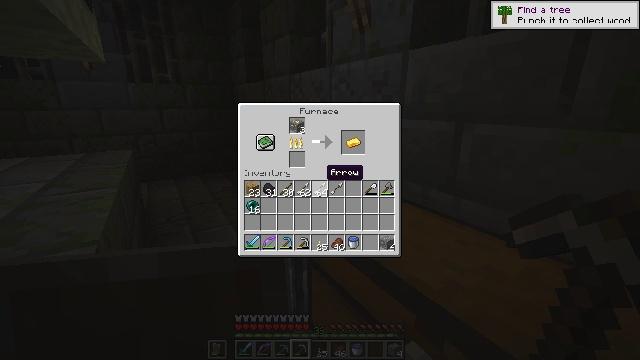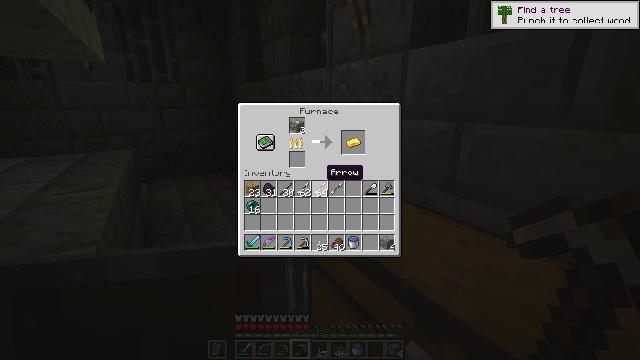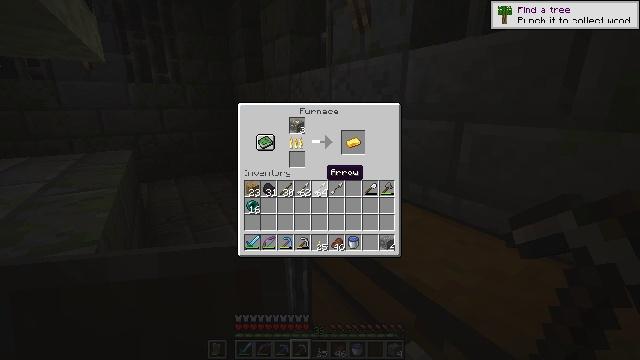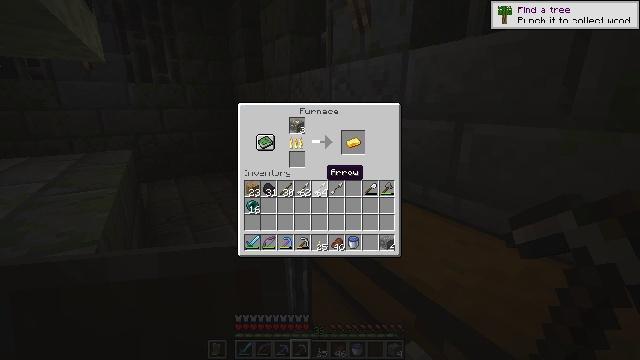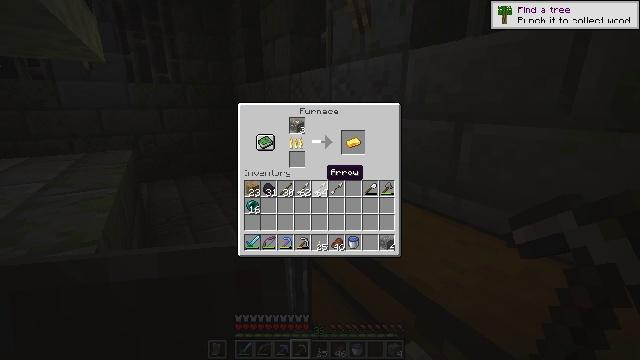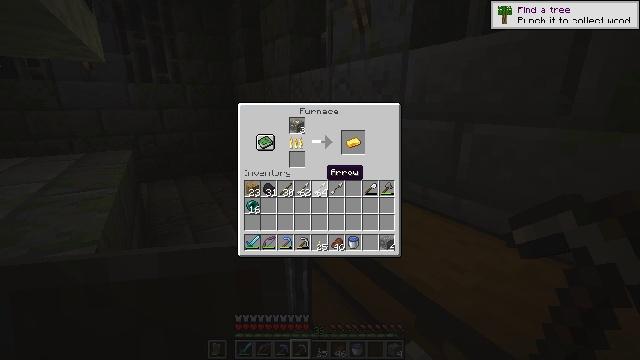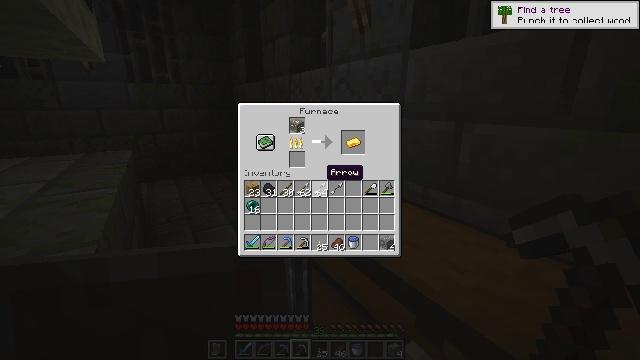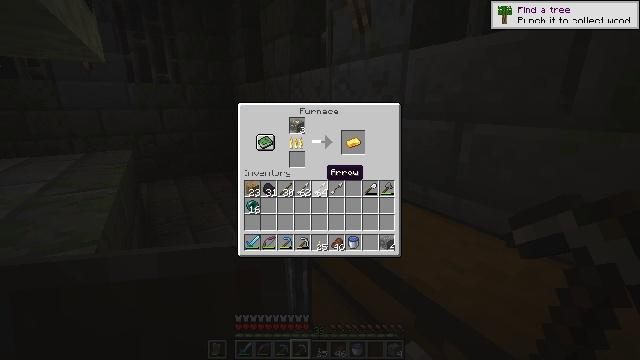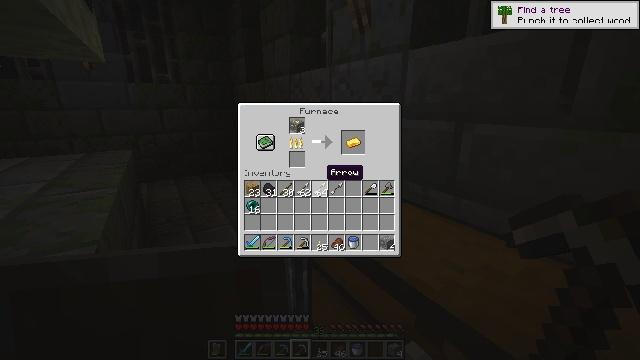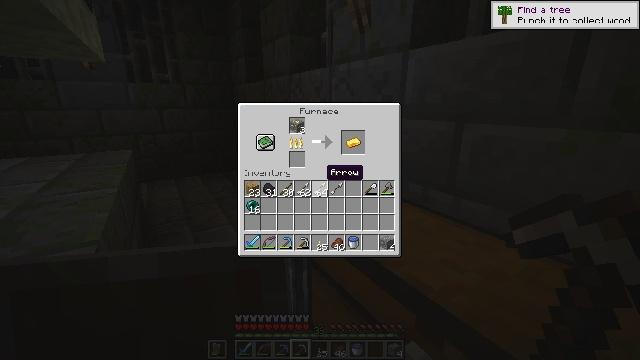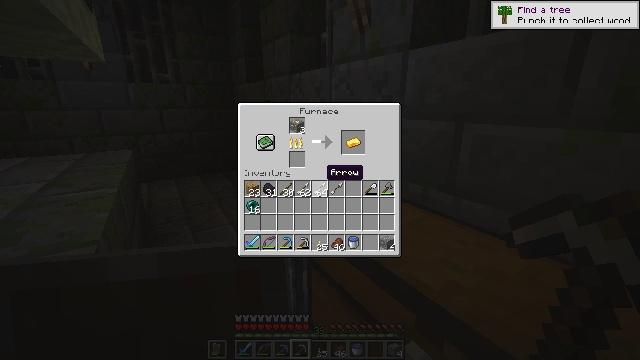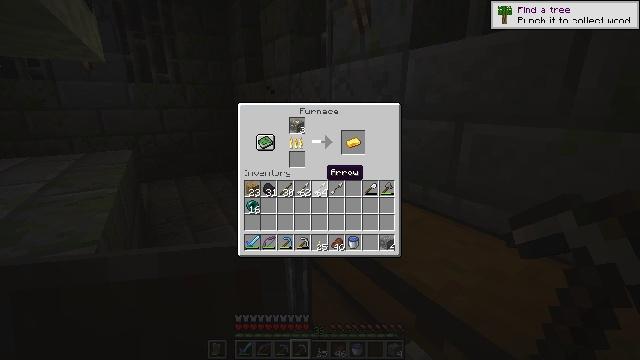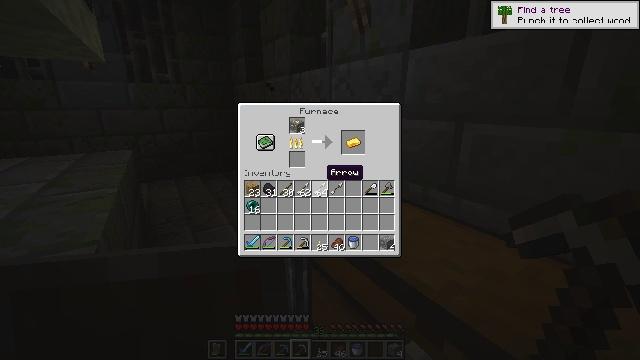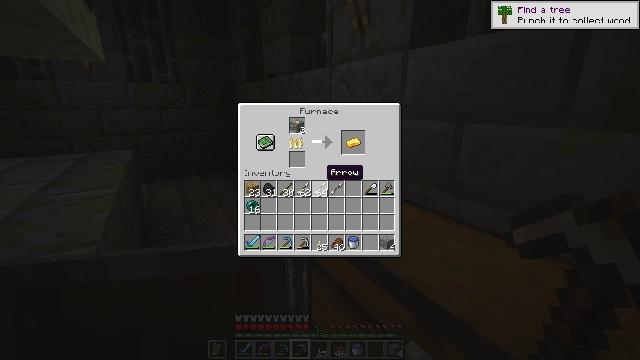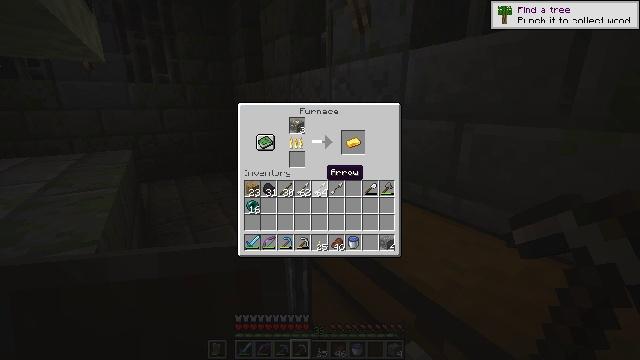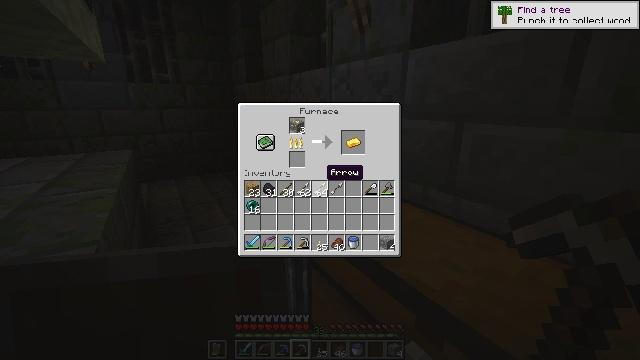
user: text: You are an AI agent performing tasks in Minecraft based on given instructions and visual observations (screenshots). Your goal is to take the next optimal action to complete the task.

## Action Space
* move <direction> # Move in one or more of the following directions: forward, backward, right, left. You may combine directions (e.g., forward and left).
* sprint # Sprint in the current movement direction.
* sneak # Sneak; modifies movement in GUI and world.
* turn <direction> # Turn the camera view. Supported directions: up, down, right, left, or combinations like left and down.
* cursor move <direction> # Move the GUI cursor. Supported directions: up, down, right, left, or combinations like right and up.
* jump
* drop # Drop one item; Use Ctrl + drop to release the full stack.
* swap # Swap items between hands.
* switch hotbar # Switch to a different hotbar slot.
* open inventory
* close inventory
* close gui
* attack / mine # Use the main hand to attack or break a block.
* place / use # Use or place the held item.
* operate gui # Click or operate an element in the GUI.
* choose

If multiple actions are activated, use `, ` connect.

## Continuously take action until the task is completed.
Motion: motion action
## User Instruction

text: craft item air
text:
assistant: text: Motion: no_op
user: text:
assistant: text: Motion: no_op
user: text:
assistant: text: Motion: no_op
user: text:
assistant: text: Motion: no_op
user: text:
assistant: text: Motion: no_op
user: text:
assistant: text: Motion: no_op
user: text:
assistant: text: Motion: no_op
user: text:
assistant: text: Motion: no_op
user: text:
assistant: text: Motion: no_op
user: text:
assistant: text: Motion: no_op
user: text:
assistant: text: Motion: no_op
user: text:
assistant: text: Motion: no_op
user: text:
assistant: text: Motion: no_op
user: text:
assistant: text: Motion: no_op
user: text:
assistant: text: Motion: no_op
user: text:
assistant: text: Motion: no_op
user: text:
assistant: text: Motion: no_op
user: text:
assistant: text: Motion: no_op
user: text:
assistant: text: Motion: no_op
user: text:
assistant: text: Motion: no_op
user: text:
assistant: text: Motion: no_op
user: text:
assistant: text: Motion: no_op
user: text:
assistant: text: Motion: no_op
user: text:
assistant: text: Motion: no_op
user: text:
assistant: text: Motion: no_op
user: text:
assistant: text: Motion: no_op
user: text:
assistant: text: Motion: no_op
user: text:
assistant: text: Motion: no_op
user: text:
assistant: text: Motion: no_op
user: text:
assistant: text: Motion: no_op